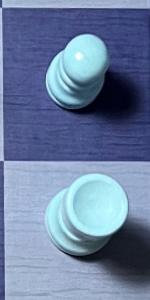
Label: Rook_White